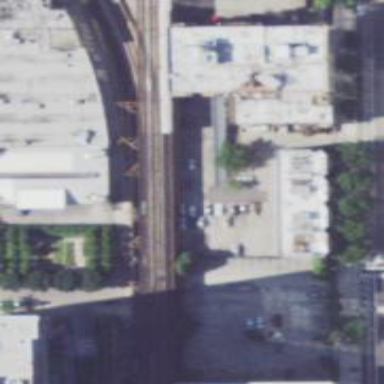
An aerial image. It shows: Bridge with electrified rails.